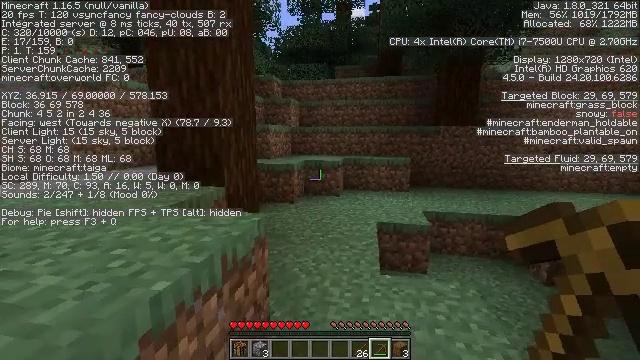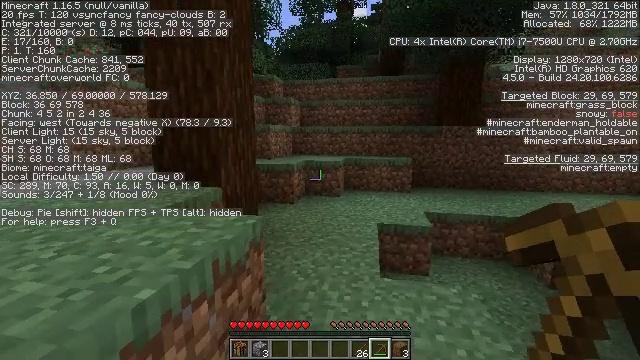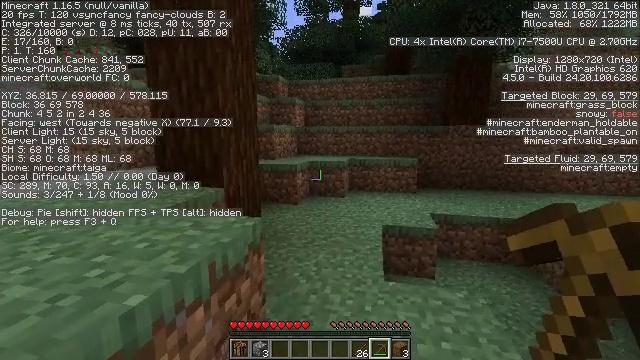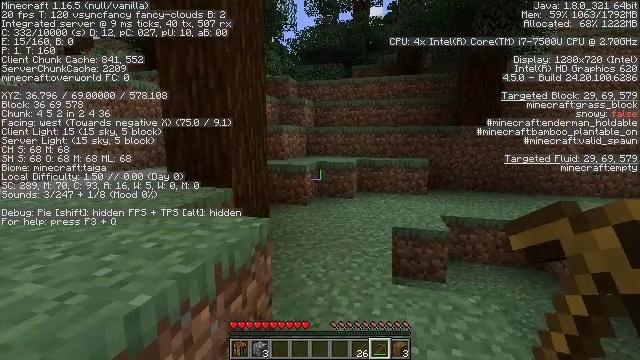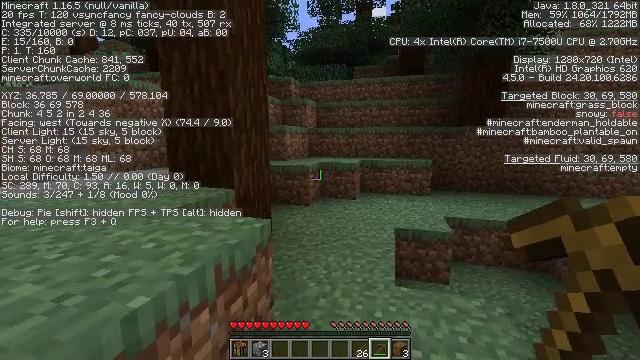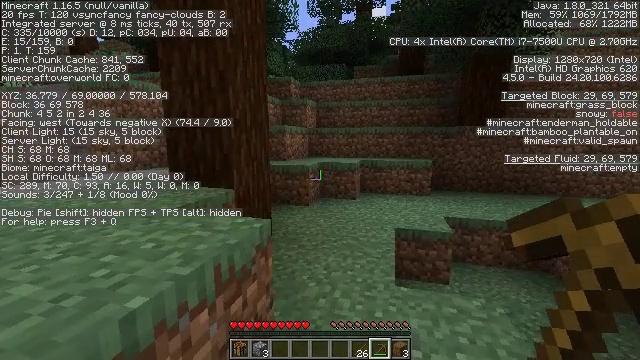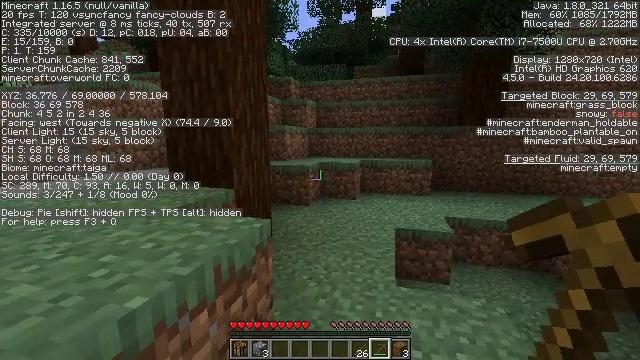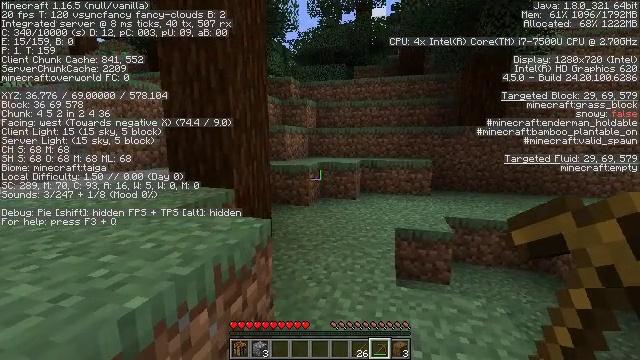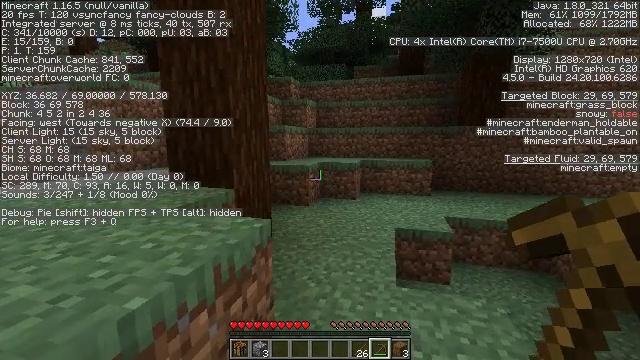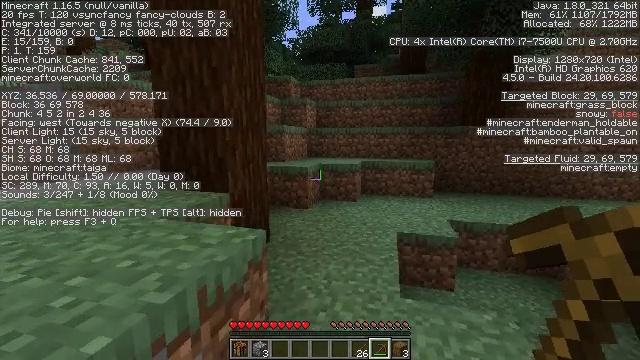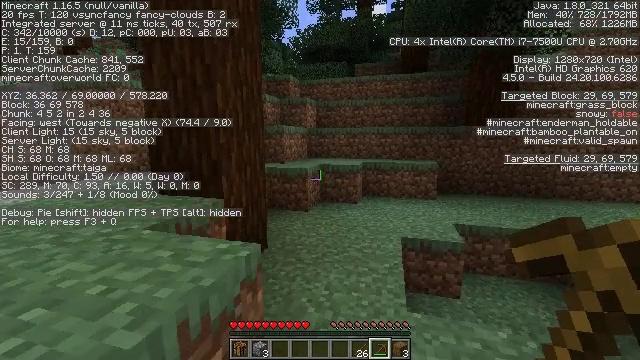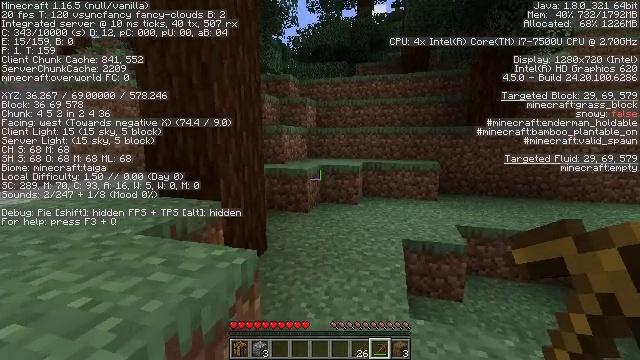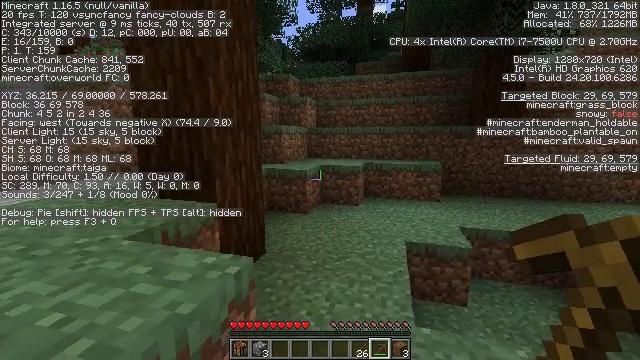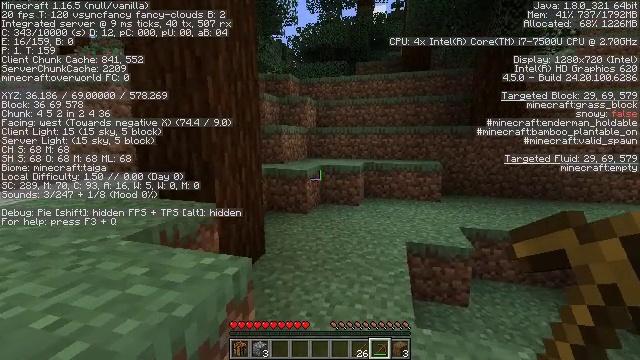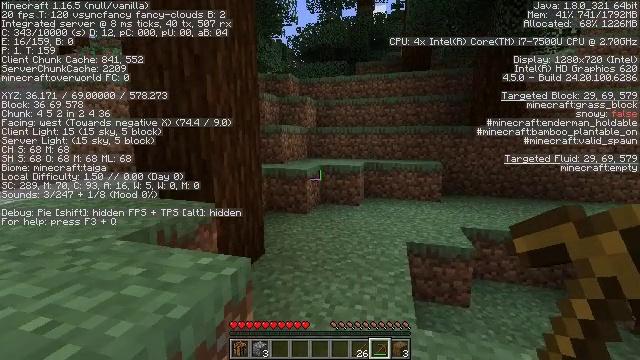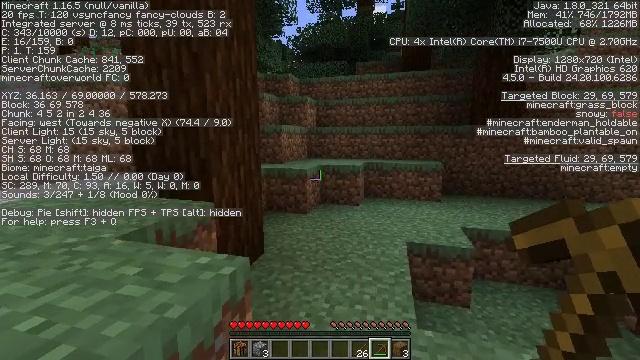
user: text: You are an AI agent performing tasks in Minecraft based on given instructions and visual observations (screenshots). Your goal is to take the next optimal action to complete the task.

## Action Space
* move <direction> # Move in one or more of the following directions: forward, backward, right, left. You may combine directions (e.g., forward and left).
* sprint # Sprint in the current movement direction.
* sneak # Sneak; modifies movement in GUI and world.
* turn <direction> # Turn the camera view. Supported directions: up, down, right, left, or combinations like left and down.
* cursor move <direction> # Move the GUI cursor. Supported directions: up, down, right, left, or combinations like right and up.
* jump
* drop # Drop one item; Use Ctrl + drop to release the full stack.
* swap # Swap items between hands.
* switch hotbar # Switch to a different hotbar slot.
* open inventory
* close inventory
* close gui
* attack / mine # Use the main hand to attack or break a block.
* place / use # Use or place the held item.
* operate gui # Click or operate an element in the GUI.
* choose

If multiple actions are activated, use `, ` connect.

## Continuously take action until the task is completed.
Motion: motion action
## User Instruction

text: Harvest the large fern for decoration.
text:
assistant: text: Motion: no_op
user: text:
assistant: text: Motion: turn left
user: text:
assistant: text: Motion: turn left
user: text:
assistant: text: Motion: no_op
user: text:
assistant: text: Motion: no_op
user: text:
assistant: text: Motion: no_op
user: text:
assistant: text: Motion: no_op
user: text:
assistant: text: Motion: move forward
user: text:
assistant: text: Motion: move forward
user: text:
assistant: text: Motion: move forward
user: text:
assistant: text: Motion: no_op
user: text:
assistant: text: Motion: no_op
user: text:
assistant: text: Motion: no_op
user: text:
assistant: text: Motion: no_op
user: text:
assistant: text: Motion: no_op
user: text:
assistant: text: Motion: no_op
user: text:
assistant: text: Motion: no_op
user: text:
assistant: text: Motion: no_op
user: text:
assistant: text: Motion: no_op
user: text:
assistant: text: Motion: no_op
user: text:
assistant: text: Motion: no_op
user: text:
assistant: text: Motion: turn right
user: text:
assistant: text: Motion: turn right
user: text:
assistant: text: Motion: move forward, turn right
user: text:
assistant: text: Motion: move forward and move left, turn right
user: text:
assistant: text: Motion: move forward and move left, turn right
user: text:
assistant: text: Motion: move forward and move left, turn right
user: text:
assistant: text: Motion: move forward and move left, turn right
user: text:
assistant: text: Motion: move forward and move left, turn right
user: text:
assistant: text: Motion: move forward and move left, turn right